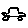
Label: car